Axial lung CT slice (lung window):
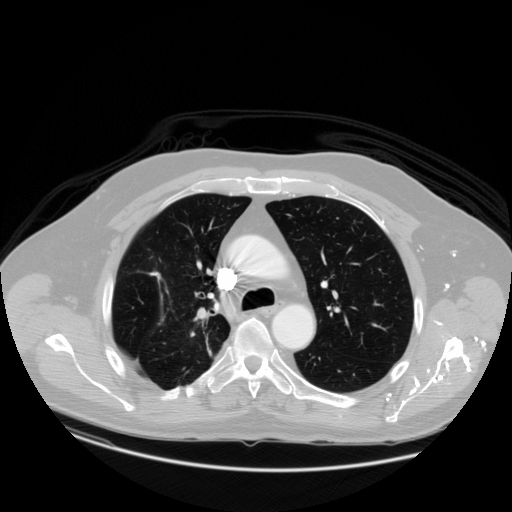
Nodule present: no